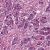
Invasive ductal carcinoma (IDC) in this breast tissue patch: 1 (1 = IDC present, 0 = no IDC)